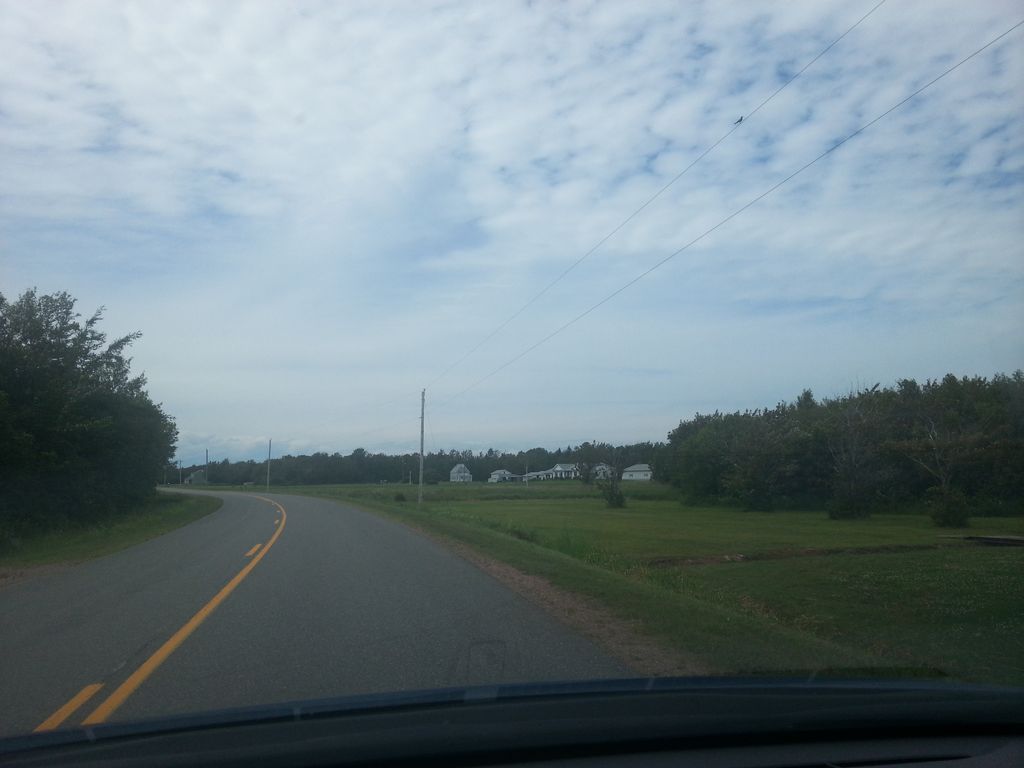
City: charlottetown